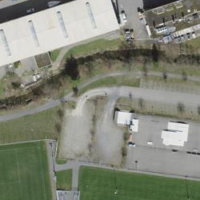
EUNIS habitat code: 55
Species observed at this site:
Corylus avellana